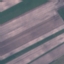
Label: AnnualCrop